Field crop: tomato
Growth stage: 2
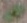
Species: solanum